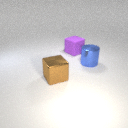
large blue metal cylinder to the right of large brown metal cube